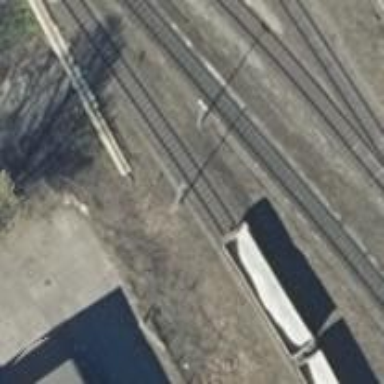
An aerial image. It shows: Railway yard in service.